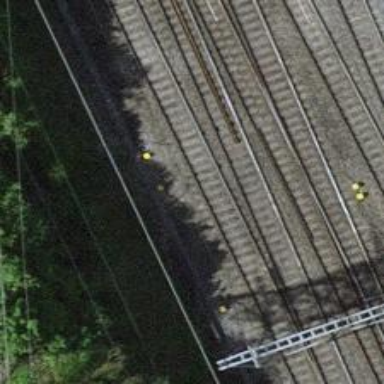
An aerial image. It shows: Single-track railway with electrified contact lines.